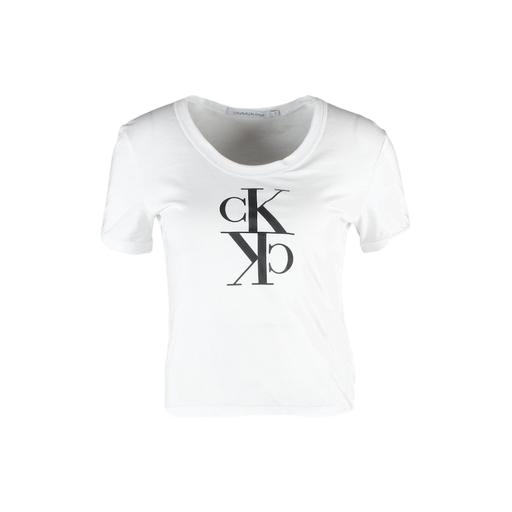
white logo-print t-shirt, v ck t shirt, white cropped logo t-shirt, white background